Field crop: maize
Growth stage: 2
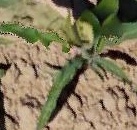
Species: maize